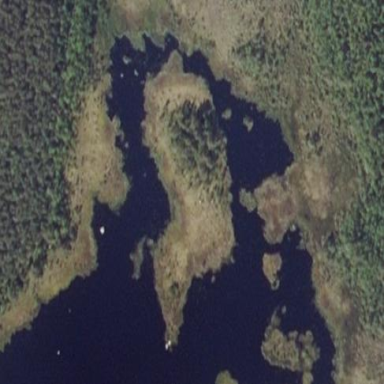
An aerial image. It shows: Islet.